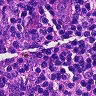
Metastatic tissue present: no